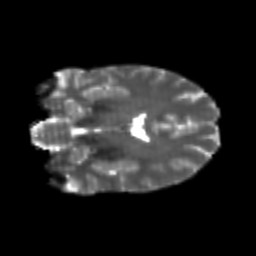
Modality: T2w
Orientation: coronal
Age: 25
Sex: female
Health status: healthy
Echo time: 0.074 s